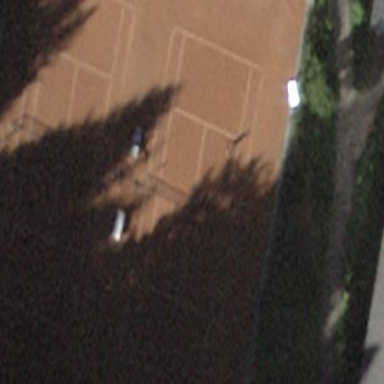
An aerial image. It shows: Clay tennis court in leisure land pitch.